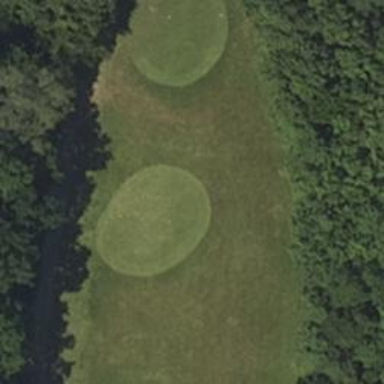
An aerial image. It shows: Golf tee.